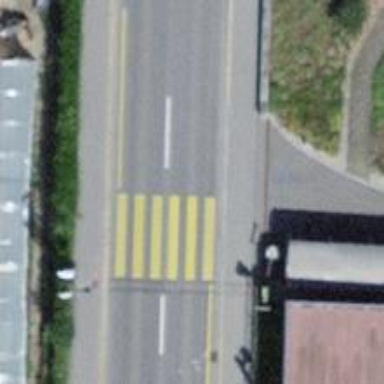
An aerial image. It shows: Uncontrolled zebra crossing with zebra markings.